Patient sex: M
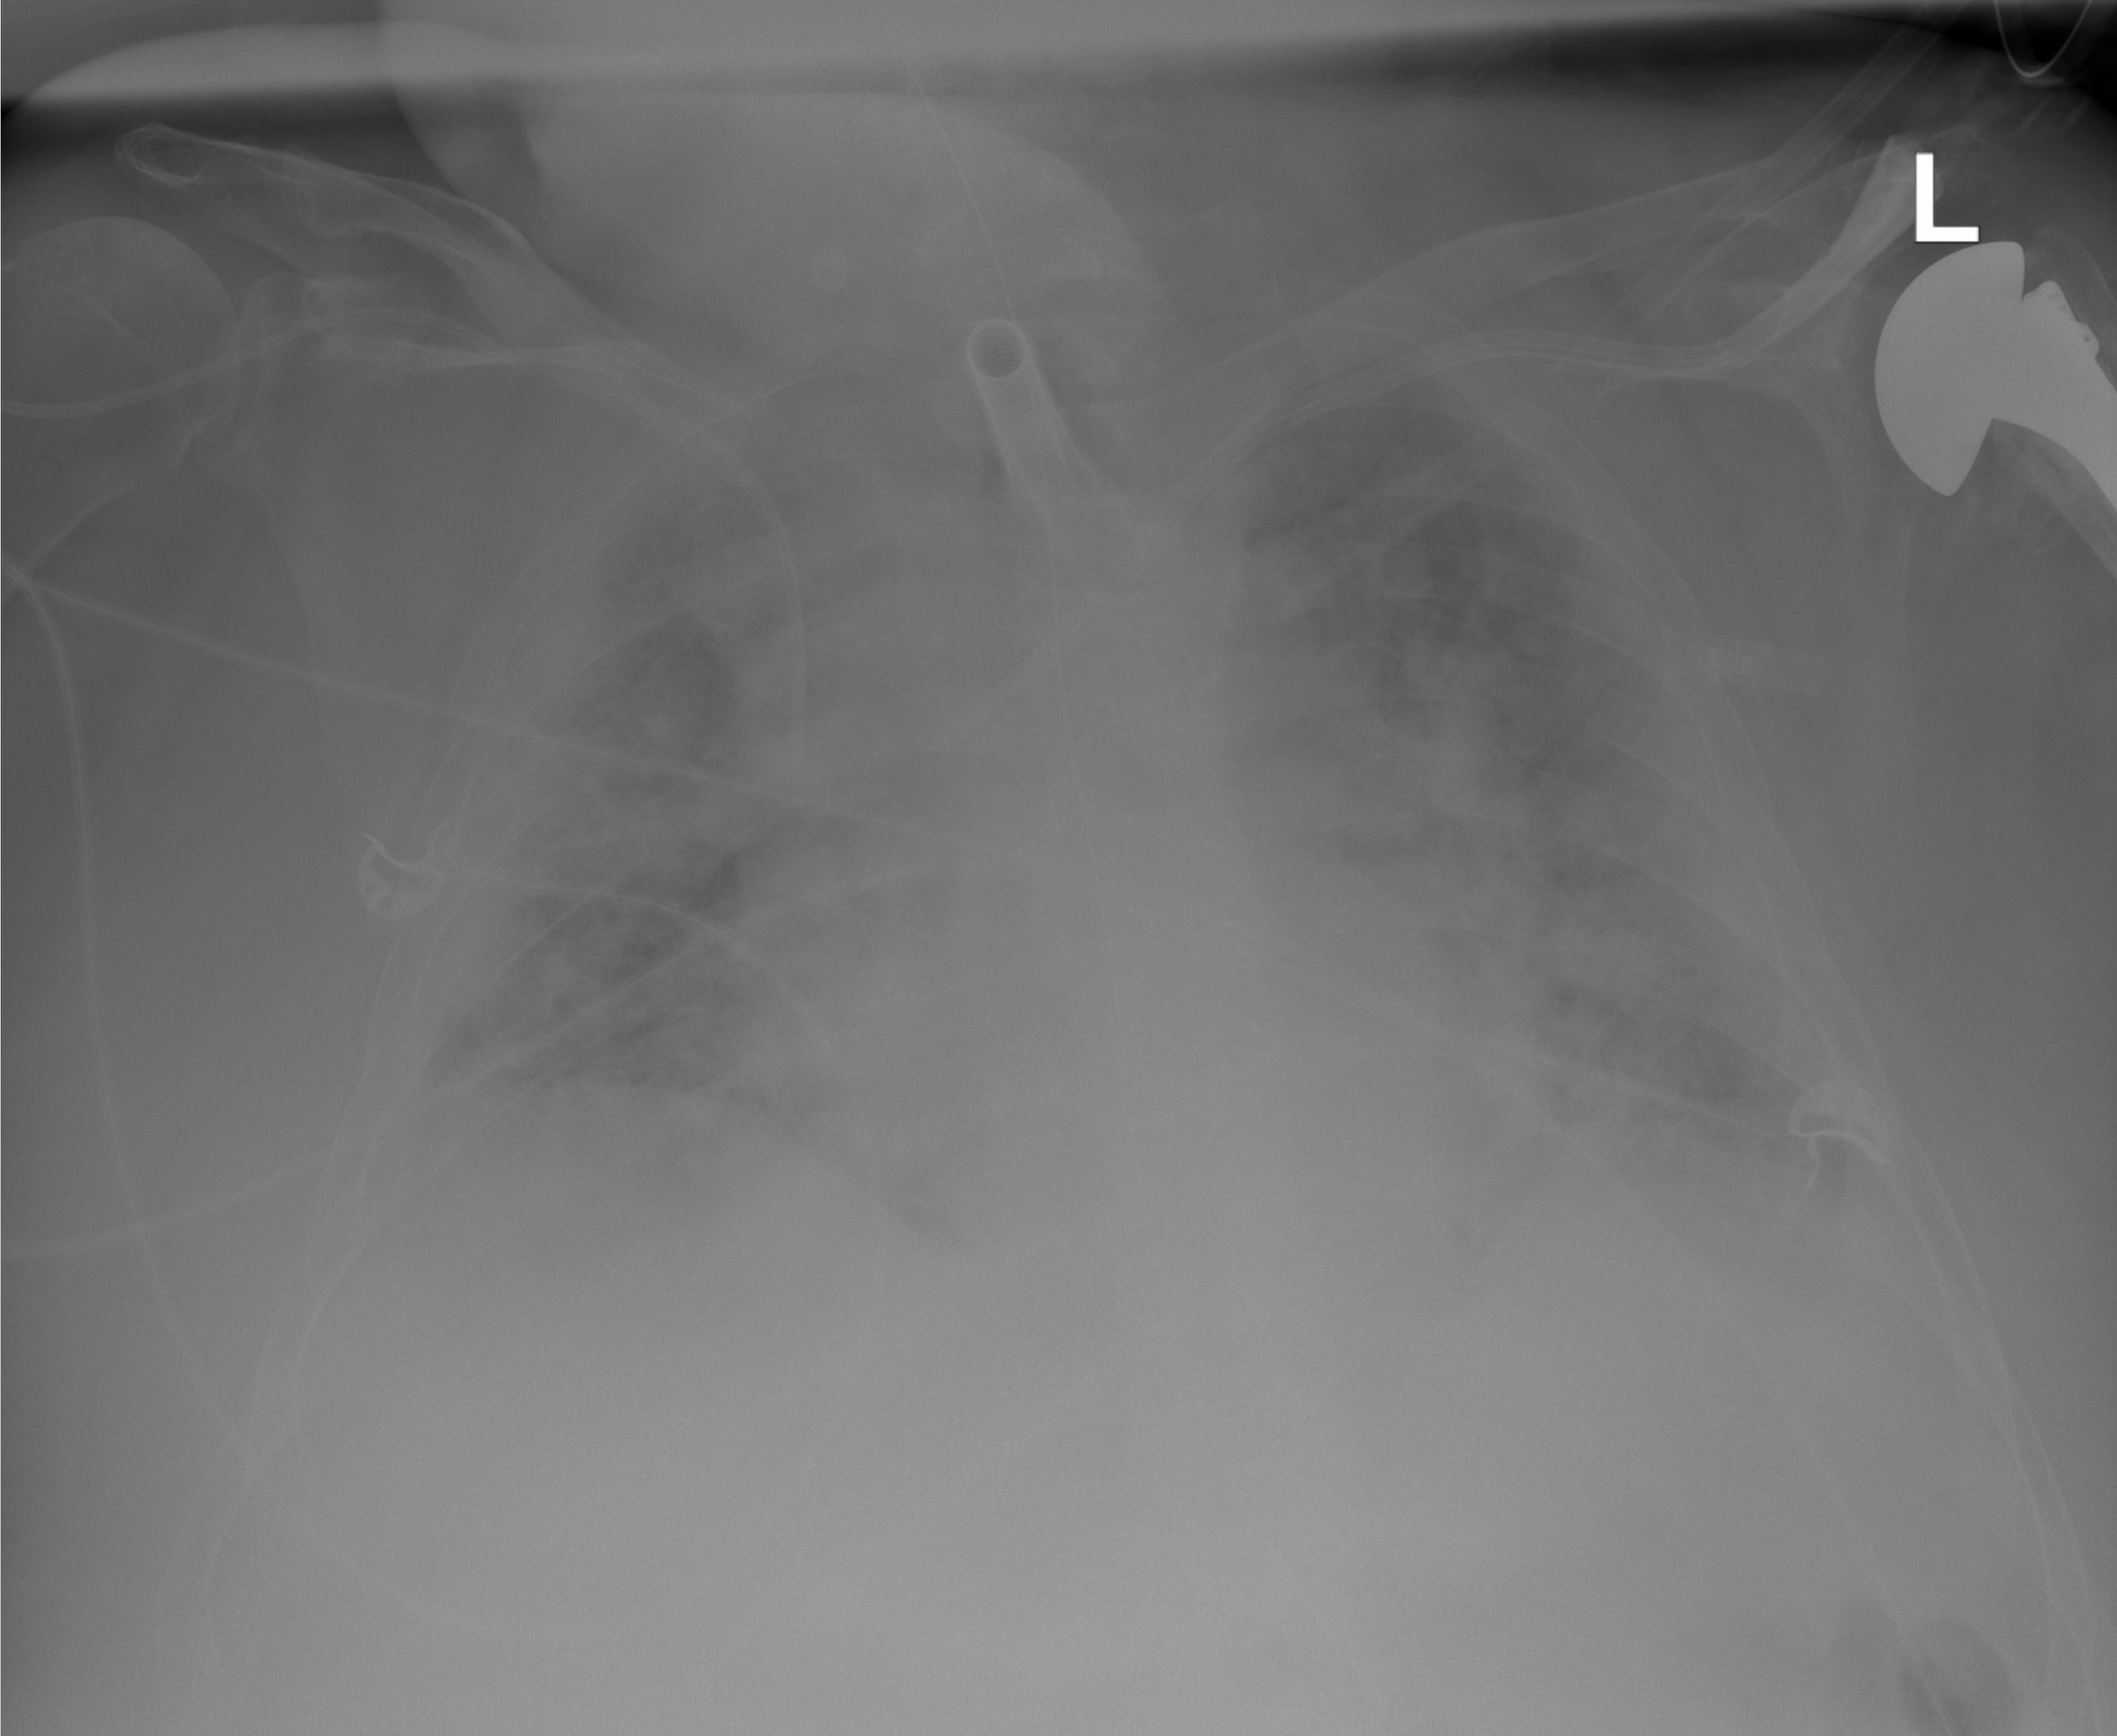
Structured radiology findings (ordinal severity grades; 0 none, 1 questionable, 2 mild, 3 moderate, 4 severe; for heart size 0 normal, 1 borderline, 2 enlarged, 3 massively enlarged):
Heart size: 2
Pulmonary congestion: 3
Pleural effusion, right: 2
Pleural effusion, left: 2
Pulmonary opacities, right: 3
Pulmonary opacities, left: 3
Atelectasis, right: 3
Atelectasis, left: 3